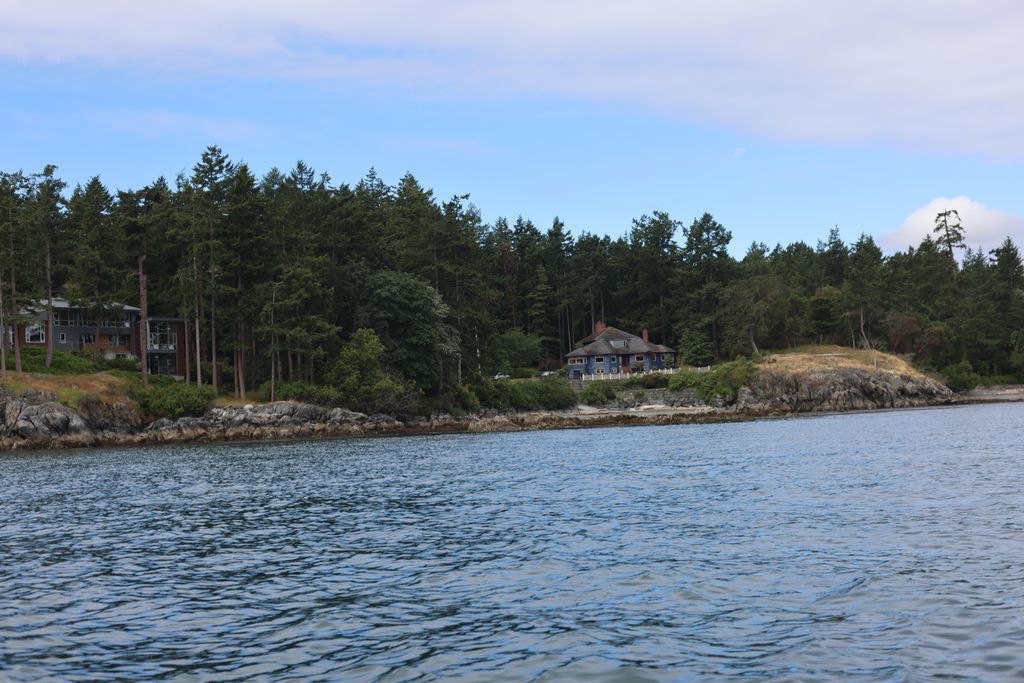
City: victoria